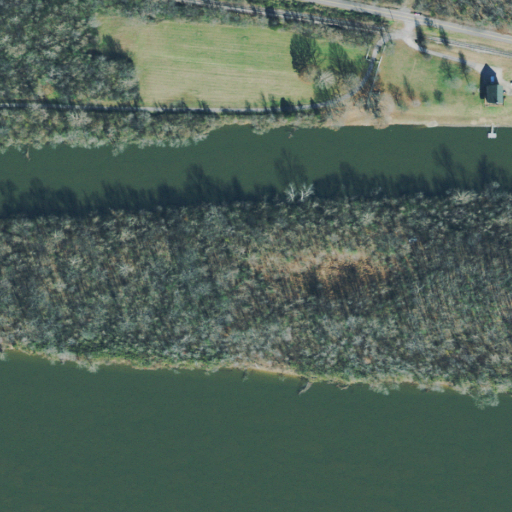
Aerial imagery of island in Tennessee named Gower Island containing open water, deciduous forest, woody wetlands, pasture, mixed forest, open development, herbaceous wetlands, low intensity development, and grassland